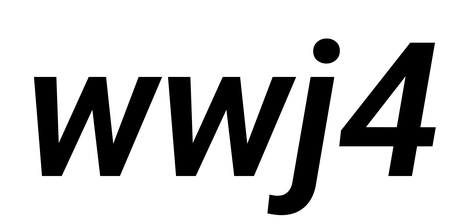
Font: Roboto-Italic_SemiBold_Italic